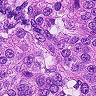
Metastatic tissue present: yes